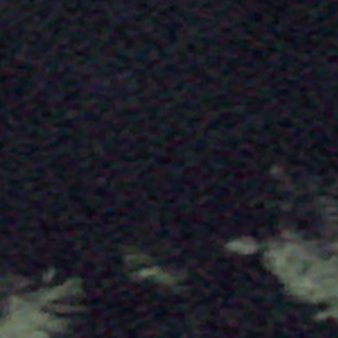
Label: other